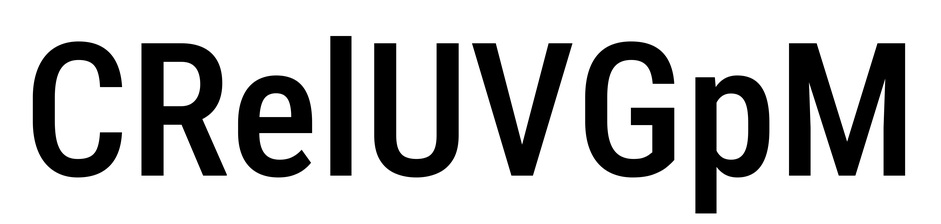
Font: Roboto_Condensed_Medium